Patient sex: F
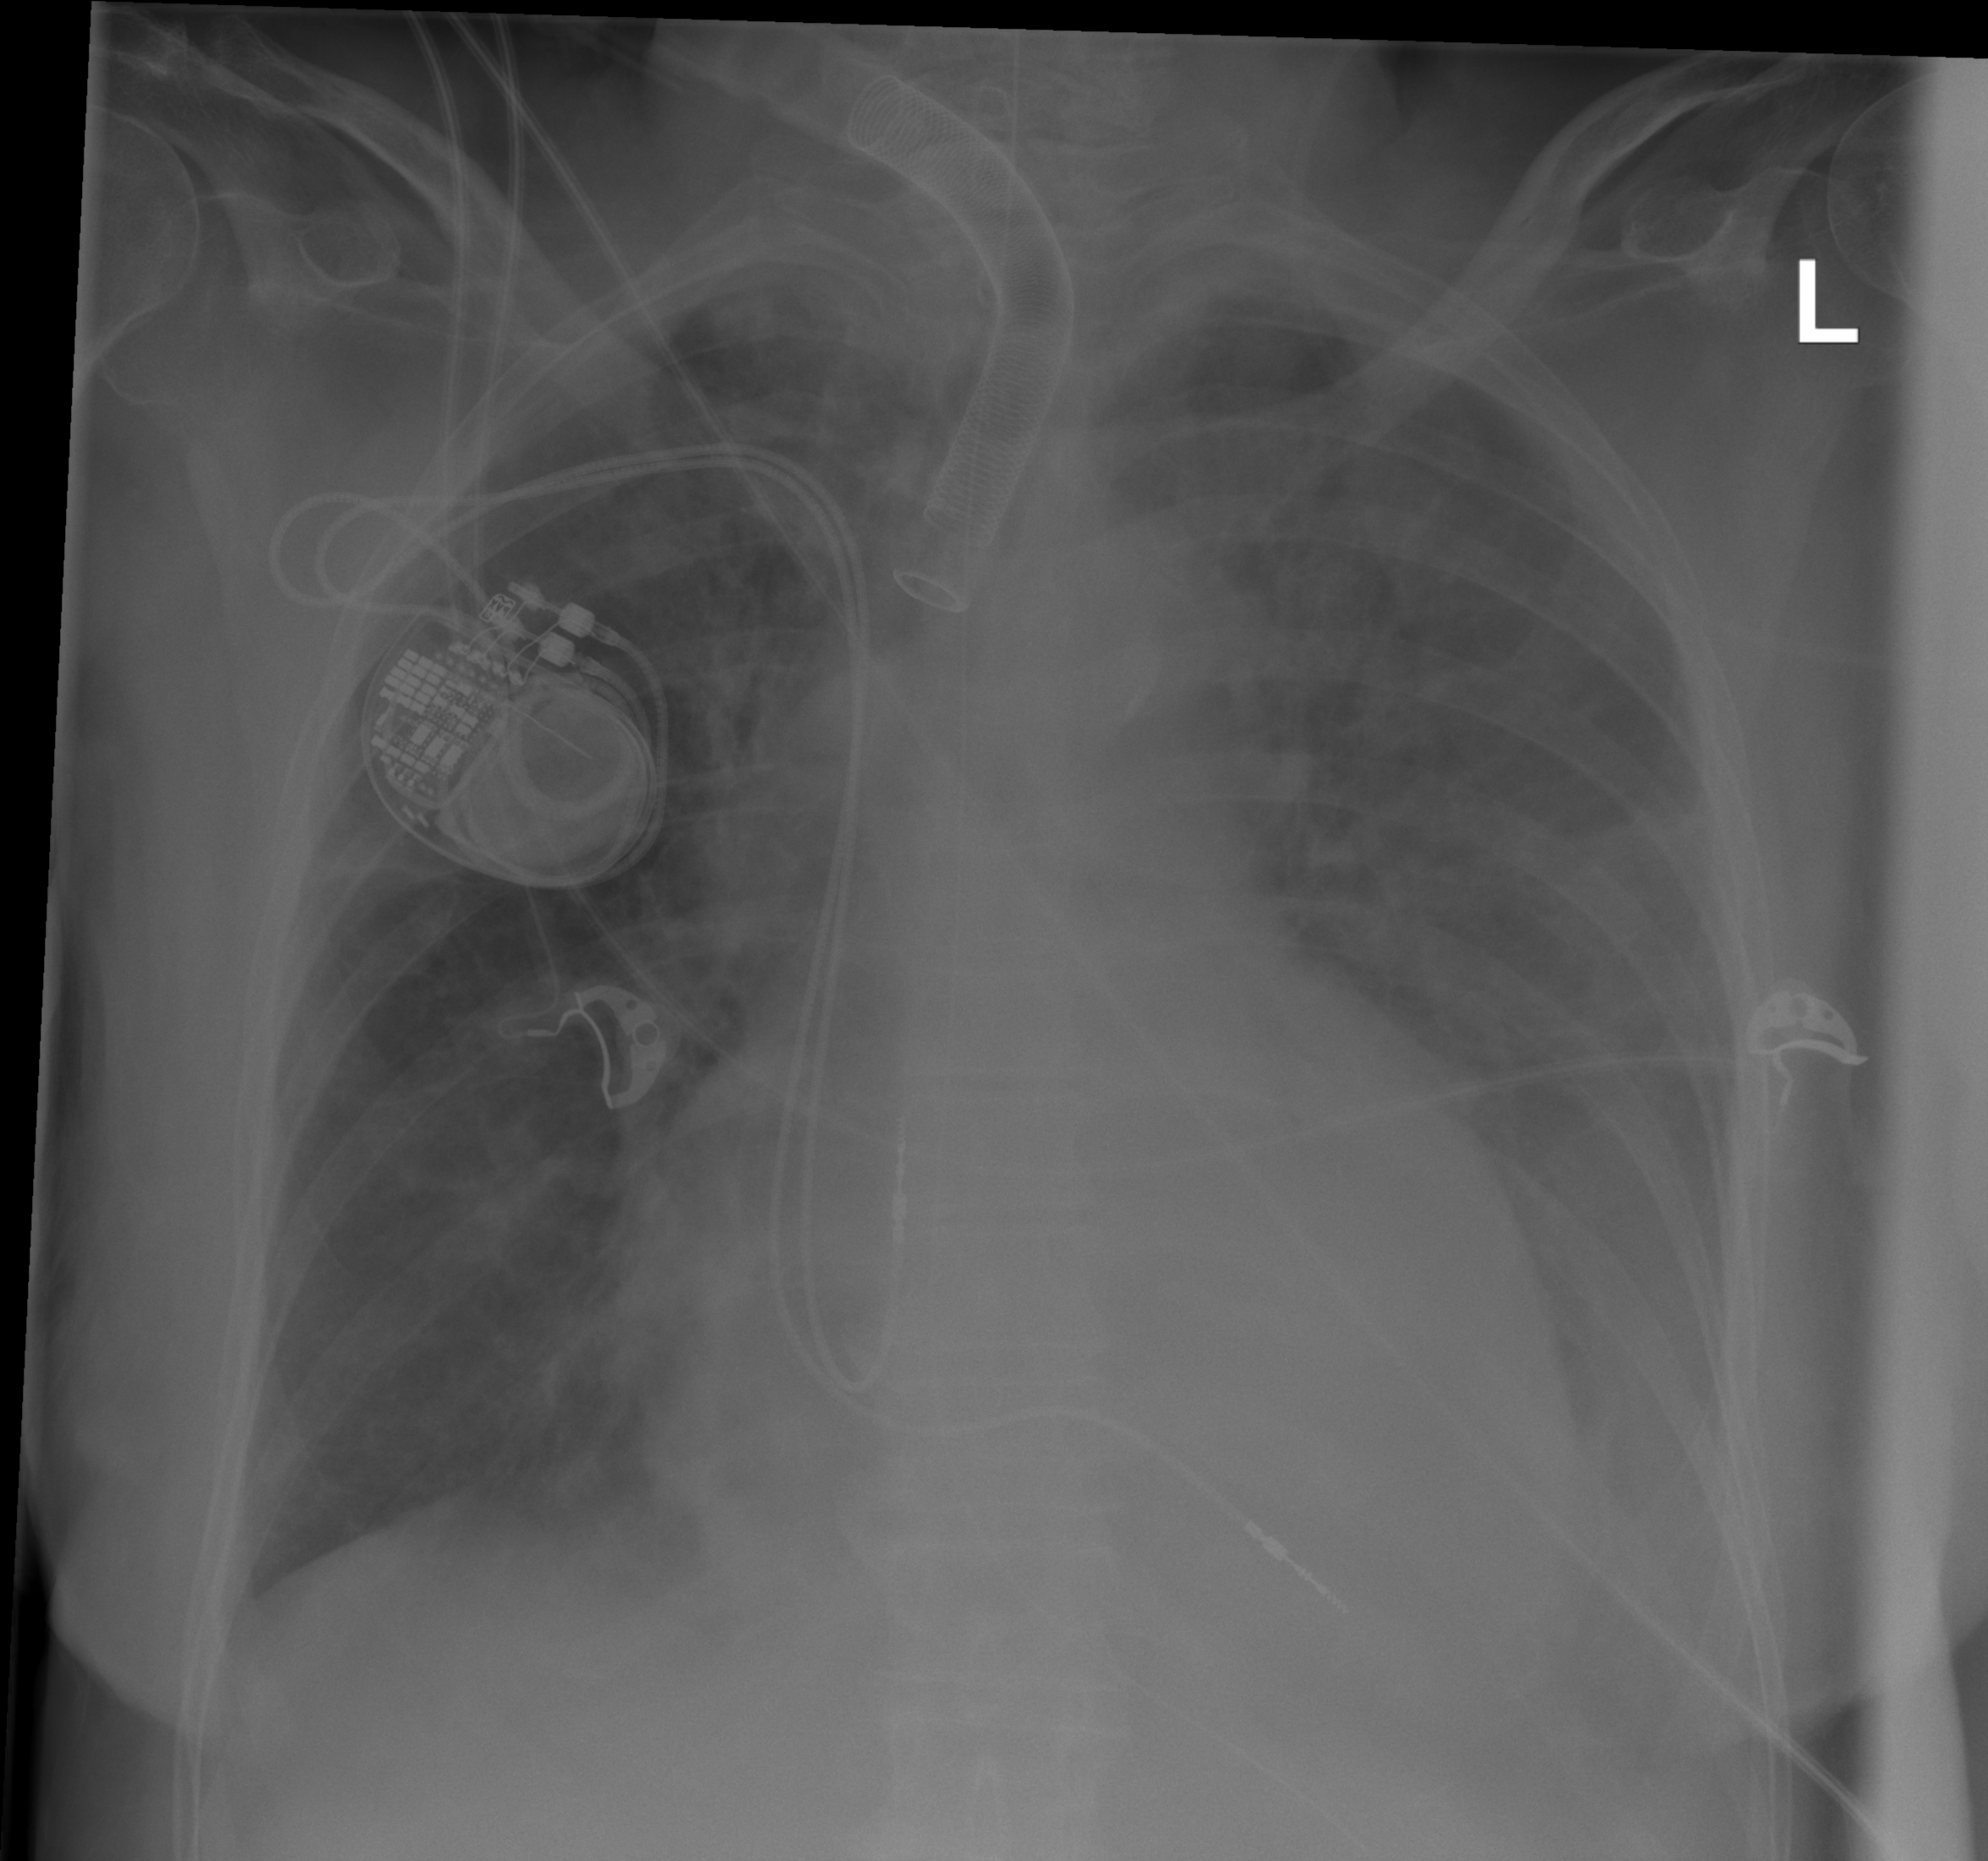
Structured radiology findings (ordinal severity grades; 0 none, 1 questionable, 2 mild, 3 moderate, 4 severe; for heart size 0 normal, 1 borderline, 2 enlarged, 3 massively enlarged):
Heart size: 2
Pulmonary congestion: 3
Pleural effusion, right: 0
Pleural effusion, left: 3
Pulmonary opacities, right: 2
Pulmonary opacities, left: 3
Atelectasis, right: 2
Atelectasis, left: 3